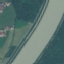
Label: River